Field crop: maize
Growth stage: 2
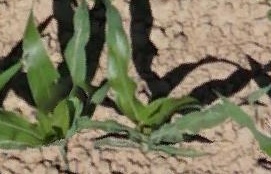
Species: maize